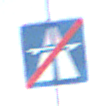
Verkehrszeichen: EndeAutbahn
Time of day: MorningAfternoon
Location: Outdoor (Nature)
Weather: PartlyCloudy
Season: NotSpecified
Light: Natural